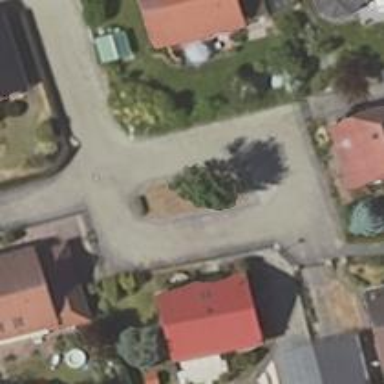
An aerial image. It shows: Living street.